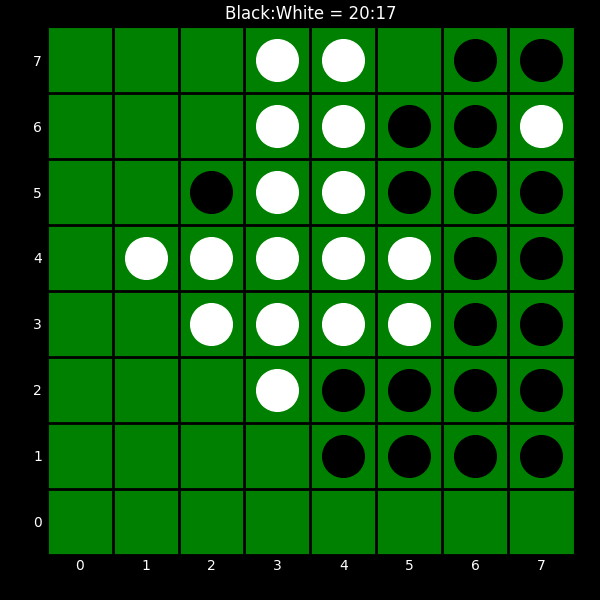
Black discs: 20
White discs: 17